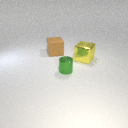
large brown rubber cube behind small green metal cylinder